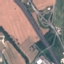
Label: Highway